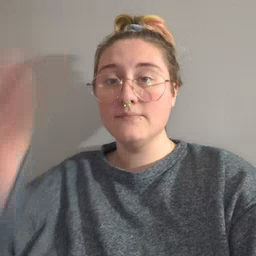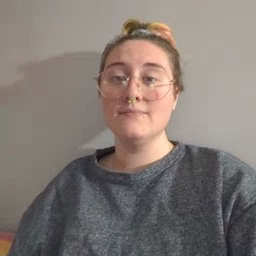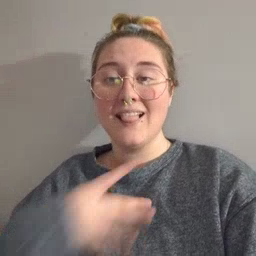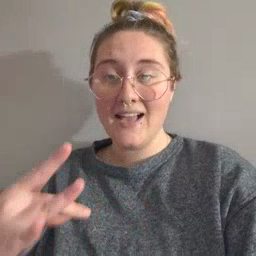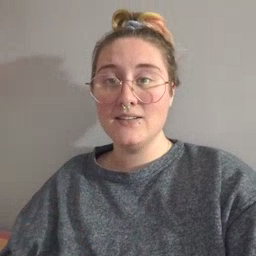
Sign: like